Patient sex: M
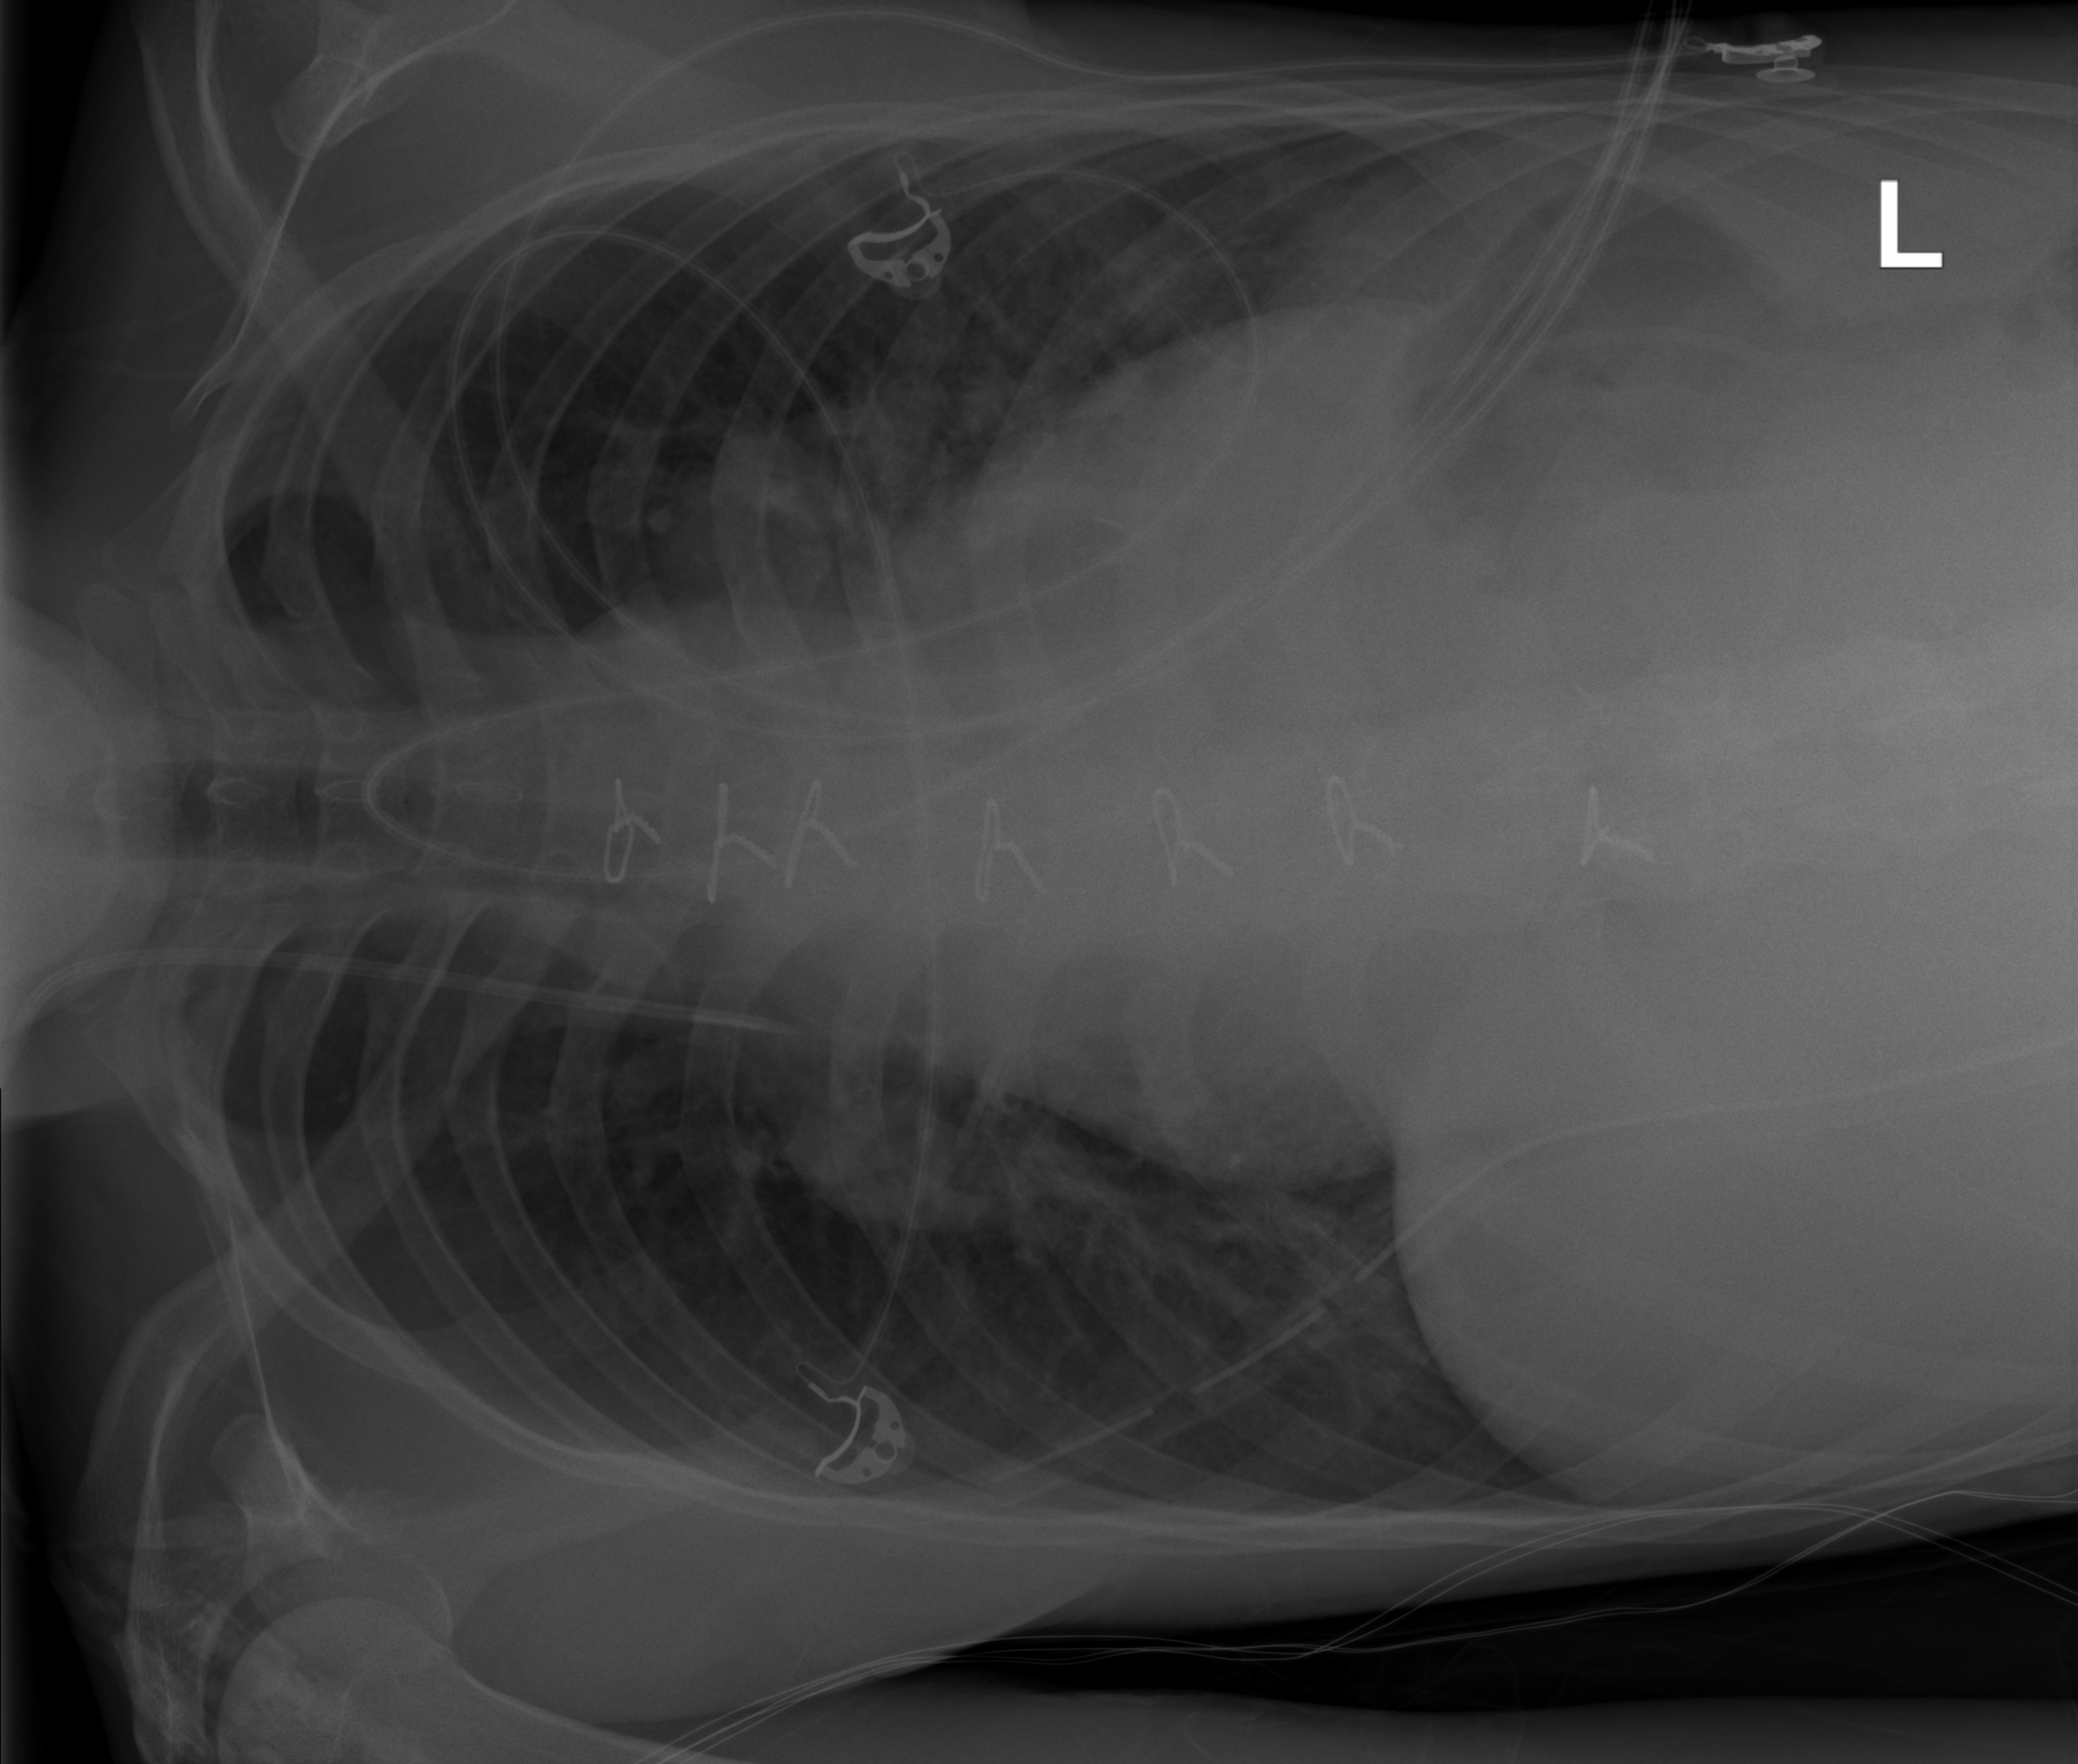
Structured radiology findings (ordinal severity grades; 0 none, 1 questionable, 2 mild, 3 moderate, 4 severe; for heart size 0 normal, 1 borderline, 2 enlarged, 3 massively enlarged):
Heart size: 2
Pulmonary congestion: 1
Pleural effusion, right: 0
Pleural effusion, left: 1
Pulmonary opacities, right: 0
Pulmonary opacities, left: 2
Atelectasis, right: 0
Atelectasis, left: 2